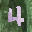
Label: 4